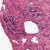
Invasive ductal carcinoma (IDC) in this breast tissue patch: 0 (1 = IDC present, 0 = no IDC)